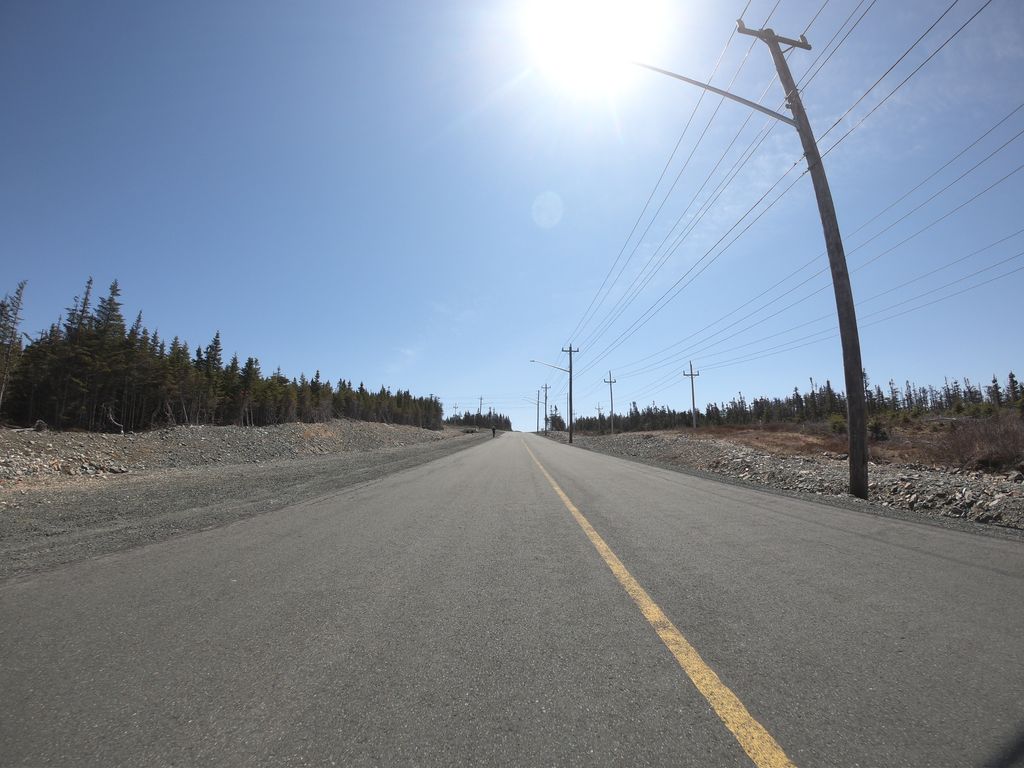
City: st_johns